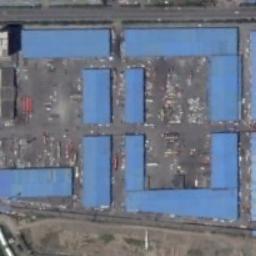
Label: industrial_area